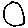
Label: circle